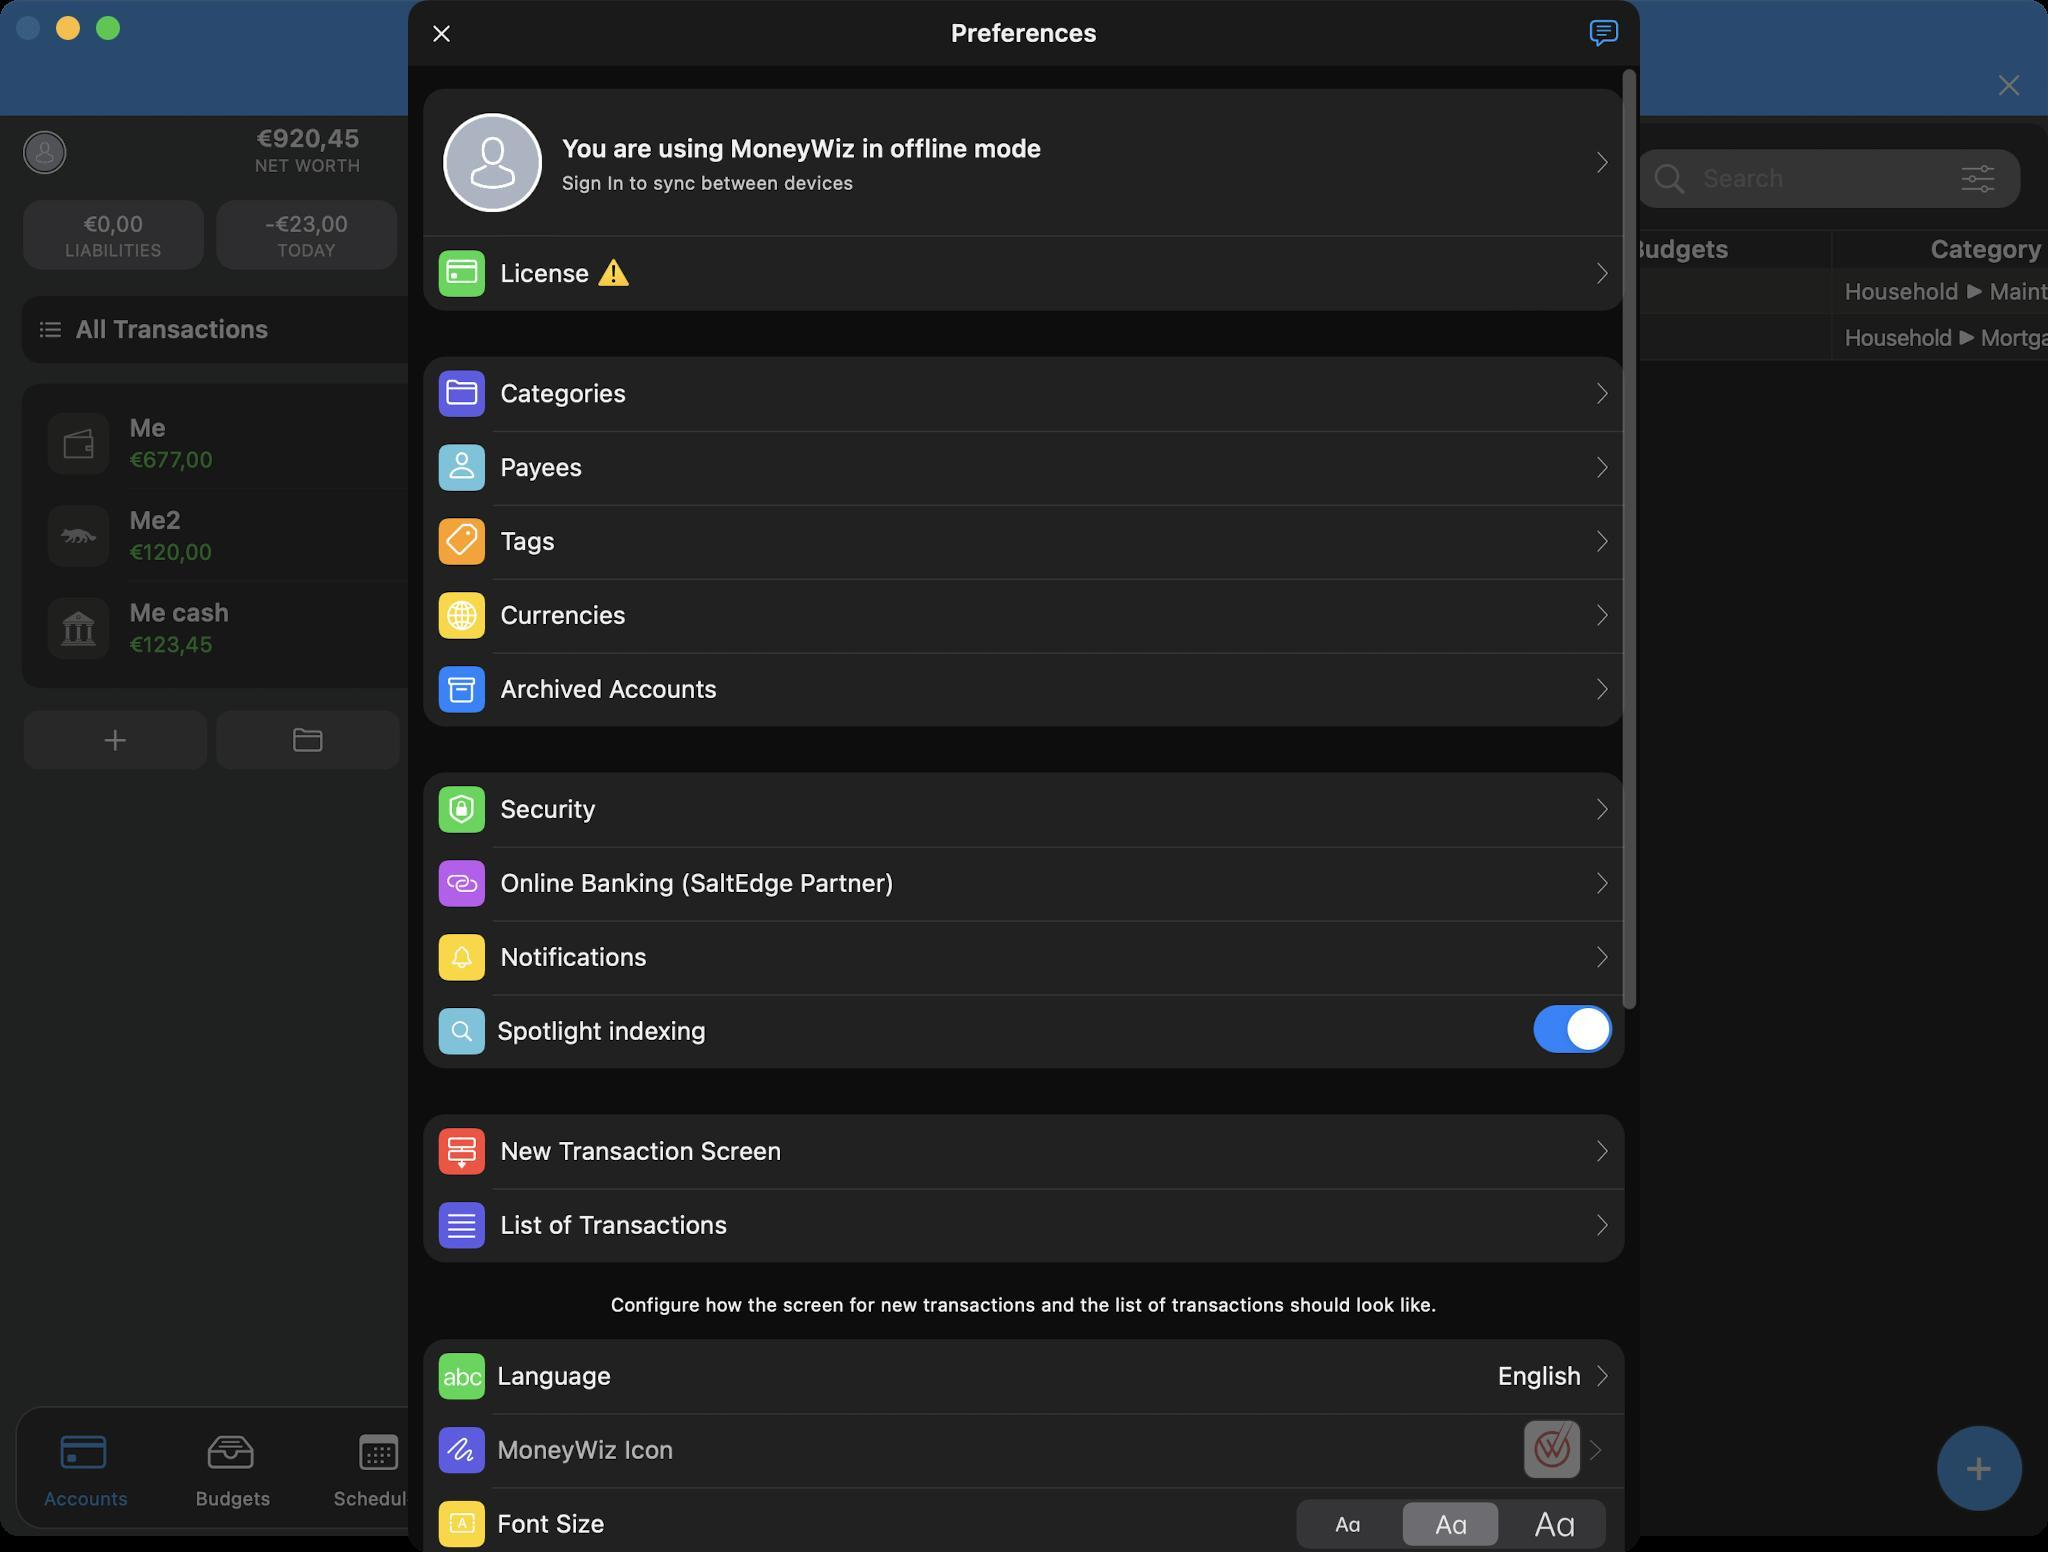
Accessibility tree:
{"name": "MoneyWiz", "role": "AXWindow", "description": null, "role_description": "standard window", "value": null, "position": "352.00;95.00", "size": "1024;768", "children": [{"name": null, "role": "AXGroup", "description": null, "role_description": "group", "value": null, "position": "0.00;0.00", "size": "1024;768", "children": [{"name": null, "role": "AXGroup", "description": null, "role_description": "group", "value": null, "position": "0.00;0.00", "size": "1024;768", "children": []}]}, {"name": null, "role": "AXButton", "description": null, "role_description": "close button", "value": null, "position": "7.00;6.00", "size": "14;16", "children": []}, {"name": null, "role": "AXButton", "description": null, "role_description": "zoom button", "value": null, "position": "47.00;6.00", "size": "14;16", "children": [{"name": null, "role": "AXGroup", "description": null, "role_description": "group", "value": null, "position": "47.00;6.00", "size": "14;16", "children": [{"name": null, "role": "AXGroup", "description": null, "role_description": "group", "value": null, "position": "47.00;6.00", "size": "14;16", "children": []}]}]}, {"name": null, "role": "AXButton", "description": null, "role_description": "minimize button", "value": null, "position": "27.00;6.00", "size": "14;16", "children": []}, {"name": null, "role": "AXSheet", "description": null, "role_description": "sheet", "value": null, "position": "204.00;0.00", "size": "616;776", "children": [{"name": null, "role": "AXGroup", "description": null, "role_description": "group", "value": null, "position": "204.00;0.50", "size": "616;776", "children": [{"name": null, "role": "AXGroup", "description": null, "role_description": "group", "value": null, "position": "204.00;0.50", "size": "616;776", "children": [{"name": null, "role": "AXGroup", "description": null, "role_description": "group", "value": null, "position": "204.00;0.50", "size": "616;776", "children": [{"name": null, "role": "AXButton", "description": "Close", "role_description": "button", "value": null, "position": "204.00;0.50", "size": "46;32", "children": []}, {"name": null, "role": "AXStaticText", "description": "Preferences", "role_description": "text", "value": null, "position": "204.00;0.50", "size": "616;32", "children": []}, {"name": null, "role": "AXButton", "description": "comment lines", "role_description": "button", "value": null, "position": "773.03;0.50", "size": "47;32", "children": []}, {"name": null, "role": "AXGroup", "description": null, "role_description": "group", "value": null, "position": "211.70;44.39", "size": "601;1157", "children": [{"name": null, "role": "AXButton", "description": null, "role_description": "button", "value": null, "position": "211.70;44.39", "size": "601;74", "children": []}, {"name": null, "role": "AXButton", "description": "Forward", "role_description": "button", "value": null, "position": "796.90;44.39", "size": "8;74", "children": []}, {"name": null, "role": "AXButton", "description": "avatar anonymous", "role_description": "button", "value": null, "position": "223.25;58.25", "size": "46;46", "children": []}, {"name": null, "role": "AXStaticText", "description": "You are using MoneyWiz in offline mode", "role_description": "text", "value": null, "position": "281.00;64.41", "size": "480;20", "children": []}, {"name": null, "role": "AXStaticText", "description": "Sign In to sync between devices", "role_description": "text", "value": null, "position": "281.00;83.66", "size": "480;15", "children": []}, {"name": null, "role": "AXButton", "description": "License ⚠️", "role_description": "button", "value": null, "position": "211.70;118.31", "size": "601;37", "children": []}, {"name": null, "role": "AXButton", "description": "Forward", "role_description": "button", "value": null, "position": "796.90;118.31", "size": "8;37", "children": []}, {"name": null, "role": "AXButton", "description": "Categories", "role_description": "button", "value": null, "position": "211.70;178.37", "size": "601;37", "children": []}, {"name": null, "role": "AXButton", "description": "Forward", "role_description": "button", "value": null, "position": "796.90;178.37", "size": "8;37", "children": []}, {"name": null, "role": "AXButton", "description": "Payees", "role_description": "button", "value": null, "position": "211.70;215.33", "size": "601;37", "children": []}, {"name": null, "role": "AXButton", "description": "Forward", "role_description": "button", "value": null, "position": "796.90;215.33", "size": "8;37", "children": []}, {"name": null, "role": "AXButton", "description": "Tags", "role_description": "button", "value": null, "position": "211.70;252.29", "size": "601;37", "children": []}, {"name": null, "role": "AXButton", "description": "Forward", "role_description": "button", "value": null, "position": "796.90;252.29", "size": "8;37", "children": []}, {"name": null, "role": "AXButton", "description": "Currencies", "role_description": "button", "value": null, "position": "211.70;289.25", "size": "601;37", "children": []}, {"name": null, "role": "AXButton", "description": "Forward", "role_description": "button", "value": null, "position": "796.90;289.25", "size": "8;37", "children": []}, {"name": null, "role": "AXButton", "description": "Archived Accounts", "role_description": "button", "value": null, "position": "211.70;326.21", "size": "601;37", "children": []}, {"name": null, "role": "AXButton", "description": "Forward", "role_description": "button", "value": null, "position": "796.90;326.21", "size": "8;37", "children": []}, {"name": null, "role": "AXButton", "description": "Security", "role_description": "button", "value": null, "position": "211.70;386.27", "size": "601;37", "children": []}, {"name": null, "role": "AXButton", "description": "Forward", "role_description": "button", "value": null, "position": "796.90;386.27", "size": "8;37", "children": []}, {"name": null, "role": "AXButton", "description": "Online Banking (SaltEdge Partner)", "role_description": "button", "value": null, "position": "211.70;423.23", "size": "601;37", "children": []}, {"name": null, "role": "AXButton", "description": "Forward", "role_description": "button", "value": null, "position": "796.90;423.23", "size": "8;37", "children": []}, {"name": null, "role": "AXButton", "description": "Notifications", "role_description": "button", "value": null, "position": "211.70;460.19", "size": "601;37", "children": []}, {"name": null, "role": "AXButton", "description": "Forward", "role_description": "button", "value": null, "position": "796.90;460.19", "size": "8;37", "children": []}, {"name": null, "role": "AXStaticText", "description": "Spotlight indexing", "role_description": "text", "value": null, "position": "248.66;497.15", "size": "512;37", "children": []}, {"name": null, "role": "AXCheckBox", "description": null, "role_description": "checkbox", "value": "1", "position": "766.87;502.54", "size": "39;24", "children": []}, {"name": null, "role": "AXButton", "description": "New Transaction Screen", "role_description": "button", "value": null, "position": "211.70;557.21", "size": "601;37", "children": []}, {"name": null, "role": "AXButton", "description": "Forward", "role_description": "button", "value": null, "position": "796.90;557.21", "size": "8;37", "children": []}, {"name": null, "role": "AXButton", "description": "List of Transactions", "role_description": "button", "value": null, "position": "211.70;594.17", "size": "601;37", "children": []}, {"name": null, "role": "AXButton", "description": "Forward", "role_description": "button", "value": null, "position": "796.90;594.17", "size": "8;37", "children": []}, {"name": null, "role": "AXStaticText", "description": "Configure how the screen for new transactions and the list of transactions should look like.", "role_description": "text", "value": null, "position": "211.70;646.53", "size": "601;12", "children": []}, {"name": null, "role": "AXStaticText", "description": "Language", "role_description": "text", "value": null, "position": "248.66;669.63", "size": "383;37", "children": []}, {"name": null, "role": "AXButton", "description": "English", "role_description": "button", "value": null, "position": "248.66;669.63", "size": "542;37", "children": []}, {"name": null, "role": "AXButton", "description": "Forward", "role_description": "button", "value": null, "position": "796.90;669.63", "size": "8;37", "children": []}, {"name": null, "role": "AXStaticText", "description": "MoneyWiz Icon", "role_description": "text", "value": null, "position": "248.66;706.59", "size": "383;37", "children": []}, {"name": null, "role": "AXButton", "description": "AppIcon 14", "role_description": "button", "value": null, "position": "761.48;709.67", "size": "29;30", "children": []}, {"name": null, "role": "AXButton", "description": "Forward", "role_description": "button", "value": null, "position": "787.28;706.59", "size": "14;37", "children": []}, {"name": null, "role": "AXStaticText", "description": "Font Size", "role_description": "text", "value": null, "position": "248.66;743.55", "size": "200;37", "children": []}, {"name": null, "role": "AXTabGroup", "description": null, "role_description": "tab group", "value": null, "position": "648.29;749.71", "size": "155;25", "children": [{"name": null, "role": "AXRadioButton", "description": "text formatting", "role_description": "tab", "value": 0, "position": "648.29;749.71", "size": "51;25", "children": []}, {"name": null, "role": "AXRadioButton", "description": "text formatting", "role_description": "tab", "value": 1, "position": "699.88;749.71", "size": "51;25", "children": []}, {"name": null, "role": "AXRadioButton", "description": "text formatting", "role_description": "tab", "value": 0, "position": "751.47;749.71", "size": "52;25", "children": []}]}, {"name": null, "role": "AXStaticText", "description": "Theme", "role_description": "text", "value": null, "position": "248.66;780.51", "size": "200;37", "children": []}, {"name": null, "role": "AXTabGroup", "description": null, "role_description": "tab group", "value": null, "position": "648.29;786.67", "size": "155;25", "children": [{"name": null, "role": "AXRadioButton", "description": "Globe", "role_description": "tab", "value": 1, "position": "648.29;786.67", "size": "51;25", "children": []}, {"name": null, "role": "AXRadioButton", "description": "brightness higher", "role_description": "tab", "value": 0, "position": "699.88;786.67", "size": "51;25", "children": []}, {"name": null, "role": "AXRadioButton", "description": "clear night", "role_description": "tab", "value": 0, "position": "751.47;786.67", "size": "52;25", "children": []}]}, {"name": null, "role": "AXButton", "description": "Import CSV/QIF/OFX/QFX/MT940", "role_description": "button", "value": null, "position": "211.70;840.57", "size": "601;37", "children": []}, {"name": null, "role": "AXButton", "description": "Forward", "role_description": "button", "value": null, "position": "796.90;840.57", "size": "8;37", "children": []}, {"name": null, "role": "AXButton", "description": "Import from clipboard", "role_description": "button", "value": null, "position": "211.70;877.53", "size": "601;37", "children": []}, {"name": null, "role": "AXButton", "description": "Forward", "role_description": "button", "value": null, "position": "796.90;877.53", "size": "8;37", "children": []}, {"name": null, "role": "AXButton", "description": "Database & Export", "role_description": "button", "value": null, "position": "211.70;914.49", "size": "601;37", "children": []}, {"name": null, "role": "AXButton", "description": "Forward", "role_description": "button", "value": null, "position": "796.90;914.49", "size": "8;37", "children": []}, {"name": null, "role": "AXButton", "description": "Backup", "role_description": "button", "value": null, "position": "211.70;951.45", "size": "601;37", "children": []}, {"name": null, "role": "AXButton", "description": "Forward", "role_description": "button", "value": null, "position": "796.90;951.45", "size": "8;37", "children": []}, {"name": null, "role": "AXButton", "description": "About & Help", "role_description": "button", "value": null, "position": "211.70;1011.51", "size": "601;37", "children": []}, {"name": null, "role": "AXButton", "description": "Forward", "role_description": "button", "value": null, "position": "796.90;1011.51", "size": "8;37", "children": []}, {"name": null, "role": "AXButton", "description": "MileWiz - Automatic Mileage Log", "role_description": "button", "value": null, "position": "211.70;1048.47", "size": "601;37", "children": []}, {"name": null, "role": "AXButton", "description": "Forward", "role_description": "button", "value": null, "position": "796.90;1048.47", "size": "8;37", "children": []}, {"name": null, "role": "AXGroup", "description": null, "role_description": "group", "value": null, "position": "211.70;1085.43", "size": "601;116", "children": [{"name": null, "role": "AXButton", "description": "😍 Rate Us", "role_description": "button", "value": null, "position": "446.55;1108.53", "size": "131;31", "children": []}, {"name": null, "role": "AXStaticText", "description": "Made with ♥ in California", "role_description": "text", "value": null, "position": "454.25;1158.58", "size": "116;12", "children": []}, {"name": null, "role": "AXStaticText", "description": "Version: 2024.17.1 (build 270)", "role_description": "text", "value": null, "position": "445.01;1173.98", "size": "134;12", "children": []}]}]}]}]}]}]}]}